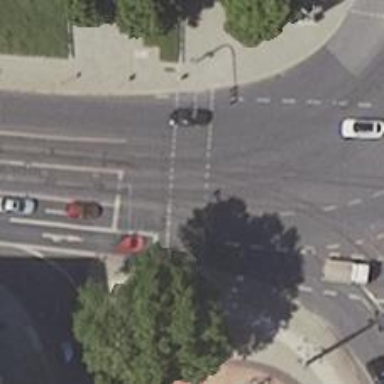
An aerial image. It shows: Railway crossing.